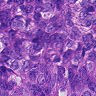
Metastatic tissue present: yes